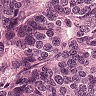
Metastatic tissue present: yes